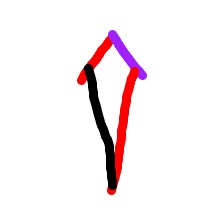
Shape: kite